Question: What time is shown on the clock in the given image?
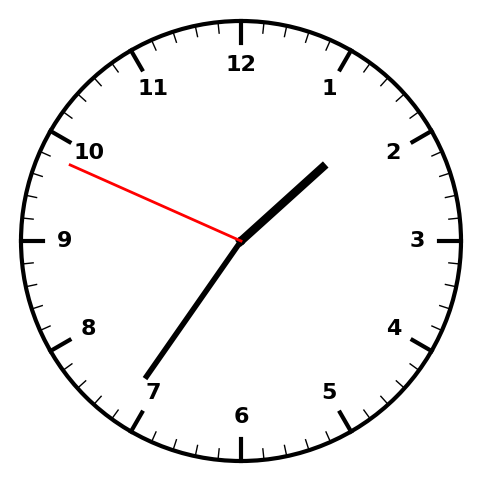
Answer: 01:35:49